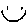
Label: smiley face